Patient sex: M
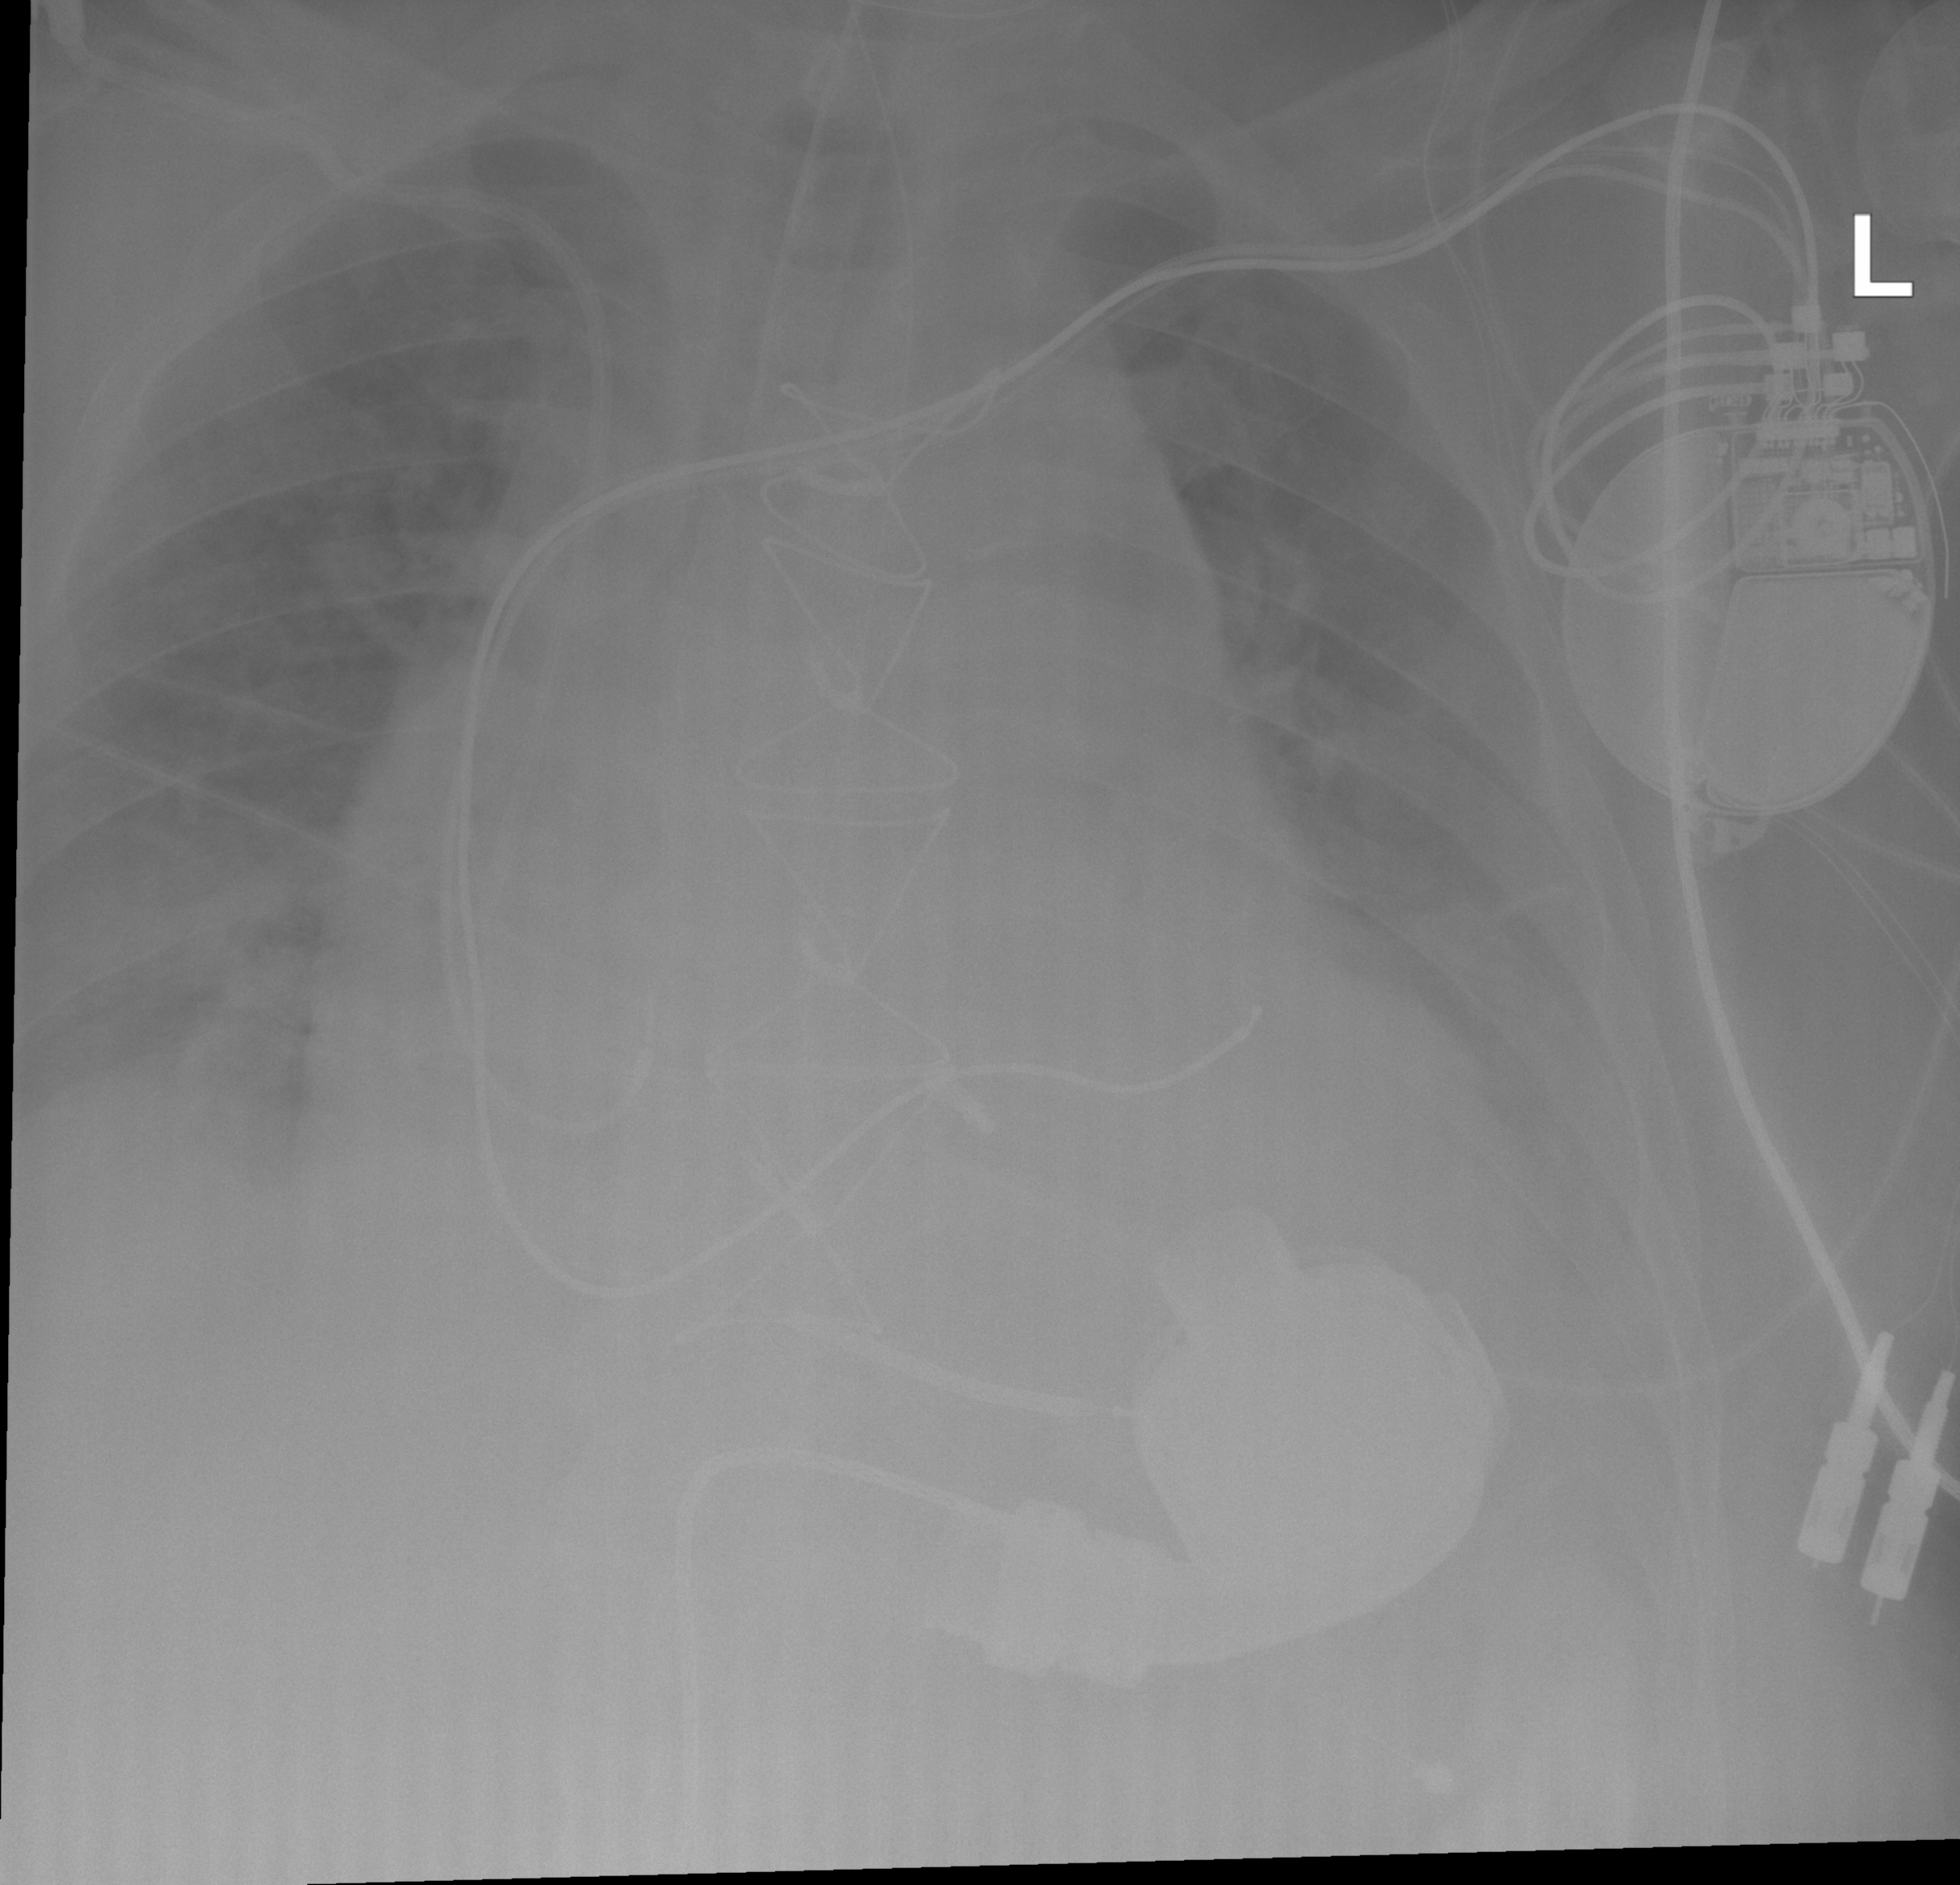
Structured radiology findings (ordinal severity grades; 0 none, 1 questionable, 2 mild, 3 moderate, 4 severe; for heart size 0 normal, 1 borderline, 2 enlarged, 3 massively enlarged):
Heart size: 3
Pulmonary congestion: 2
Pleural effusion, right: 0
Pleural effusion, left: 2
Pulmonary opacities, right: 2
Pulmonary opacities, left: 2
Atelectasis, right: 2
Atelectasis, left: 2